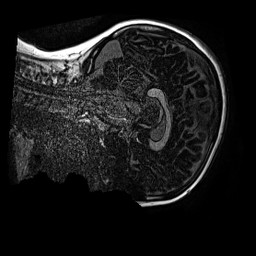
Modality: MP2RAGE
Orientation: sagittal
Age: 13
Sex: male
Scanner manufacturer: siemens
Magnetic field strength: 3 T
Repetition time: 4 s
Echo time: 0.00299 s